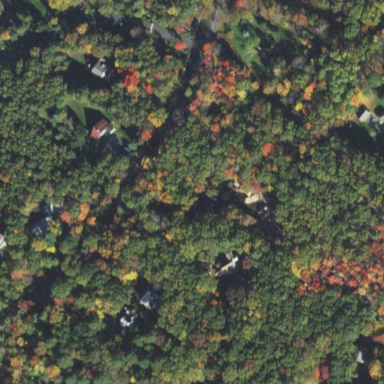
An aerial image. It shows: Mixed woodland area with various types of trees.